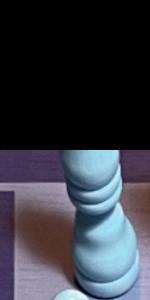
Label: Bishop_White